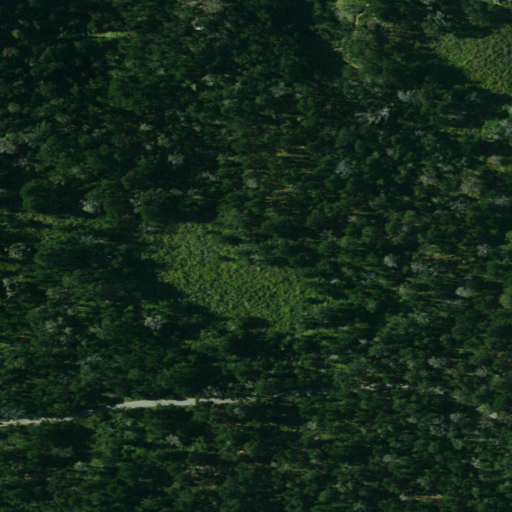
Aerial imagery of plain(s) in California named Big Meadow containing evergreen forest, open development, mixed forest, and shrub